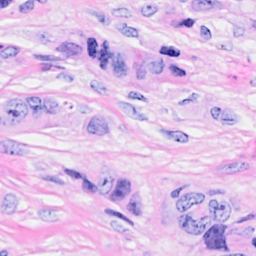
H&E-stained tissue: Breast